Aerial crown-view tile of a tropical tree (Barro Colorado Island, Panama), acquired 20250317:
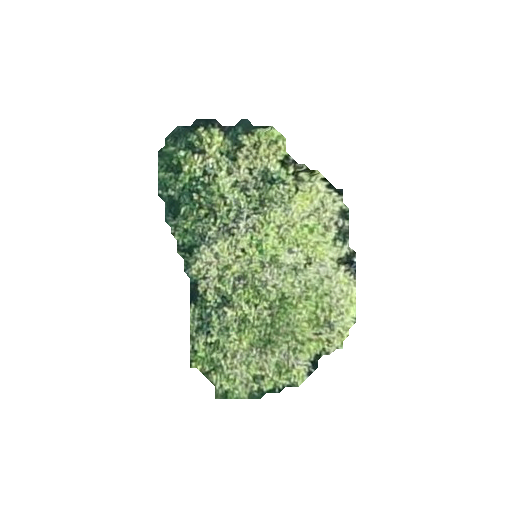
Species: Pourouma bicolor
GBIF accepted scientific name: Pourouma bicolor
Crown area: 60.441 m²